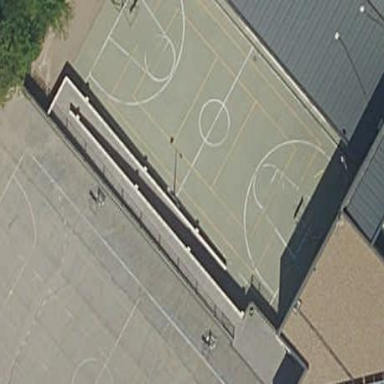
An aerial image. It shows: Basketball court on pitch.